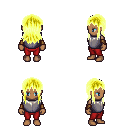
a pixel art fantasy rpg character, female body template, human, dark skin, steel chest armor, red pants, gold unkempt hairstyle, cloth bracers, four views (front, back, left, right), 2x2 character sprite sheet, small pixel art, hard edges, no anti-aliasing